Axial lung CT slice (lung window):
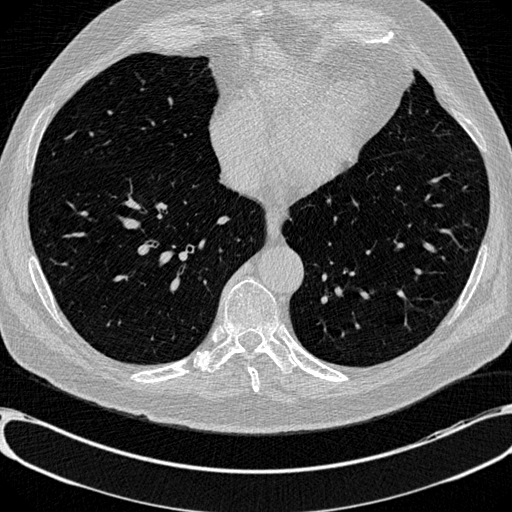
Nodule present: no